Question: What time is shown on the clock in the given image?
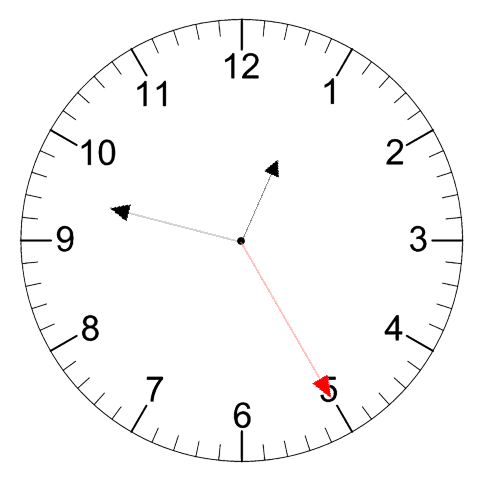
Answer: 12:47:25